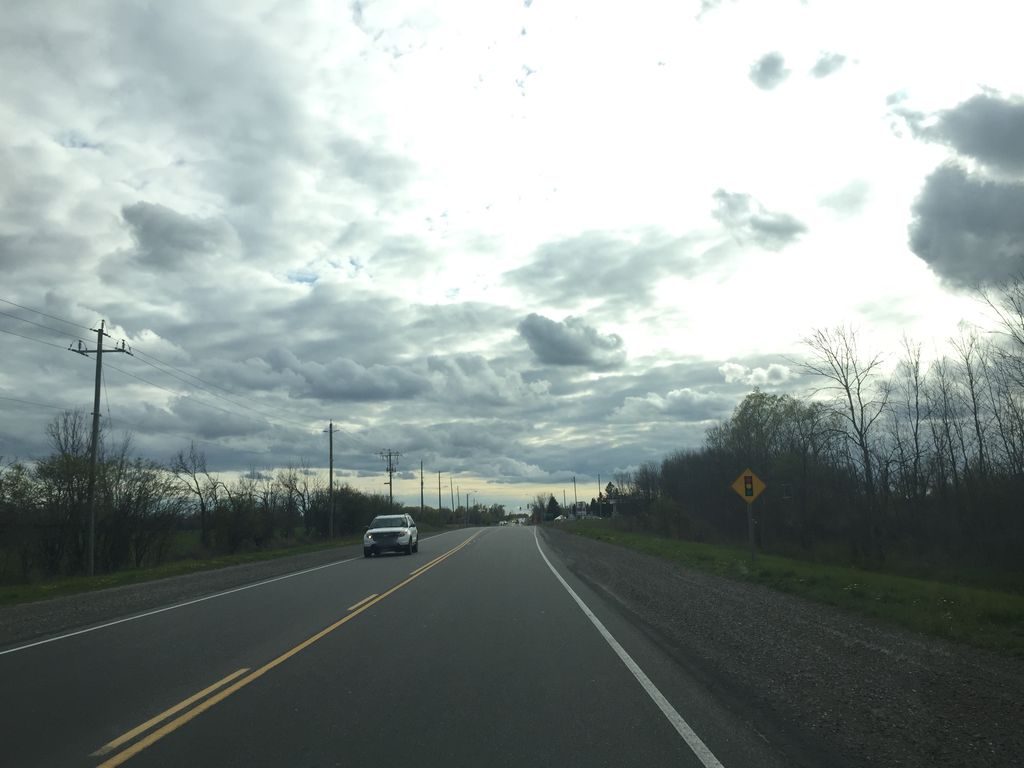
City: kitchener-waterloo